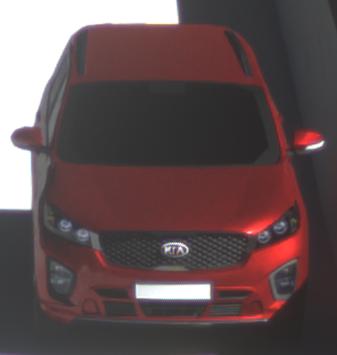
Make: KIA
Model: Sorento 2.2 CRDi
Detailed model: Sorento (UM)
Model produced from: 2015/03
Model produced until: 2017/10
Doors: 5
Color: red
Road condition: dry road
Daytime: morning or afternoon
Contrast: high contrast